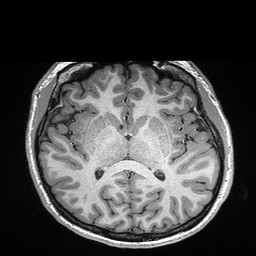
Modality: T1w
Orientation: coronal
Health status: healthy
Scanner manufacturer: siemens
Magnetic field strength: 3 T
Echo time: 0.00298 s